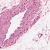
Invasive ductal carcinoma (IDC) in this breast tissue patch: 0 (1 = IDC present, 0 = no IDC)